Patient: sex F, age 58
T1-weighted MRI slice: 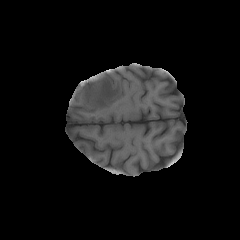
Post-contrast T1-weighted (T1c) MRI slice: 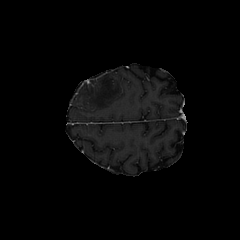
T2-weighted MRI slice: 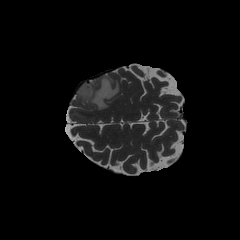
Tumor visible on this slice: yes
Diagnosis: Glioblastoma, IDH-wildtype
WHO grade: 4